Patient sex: F
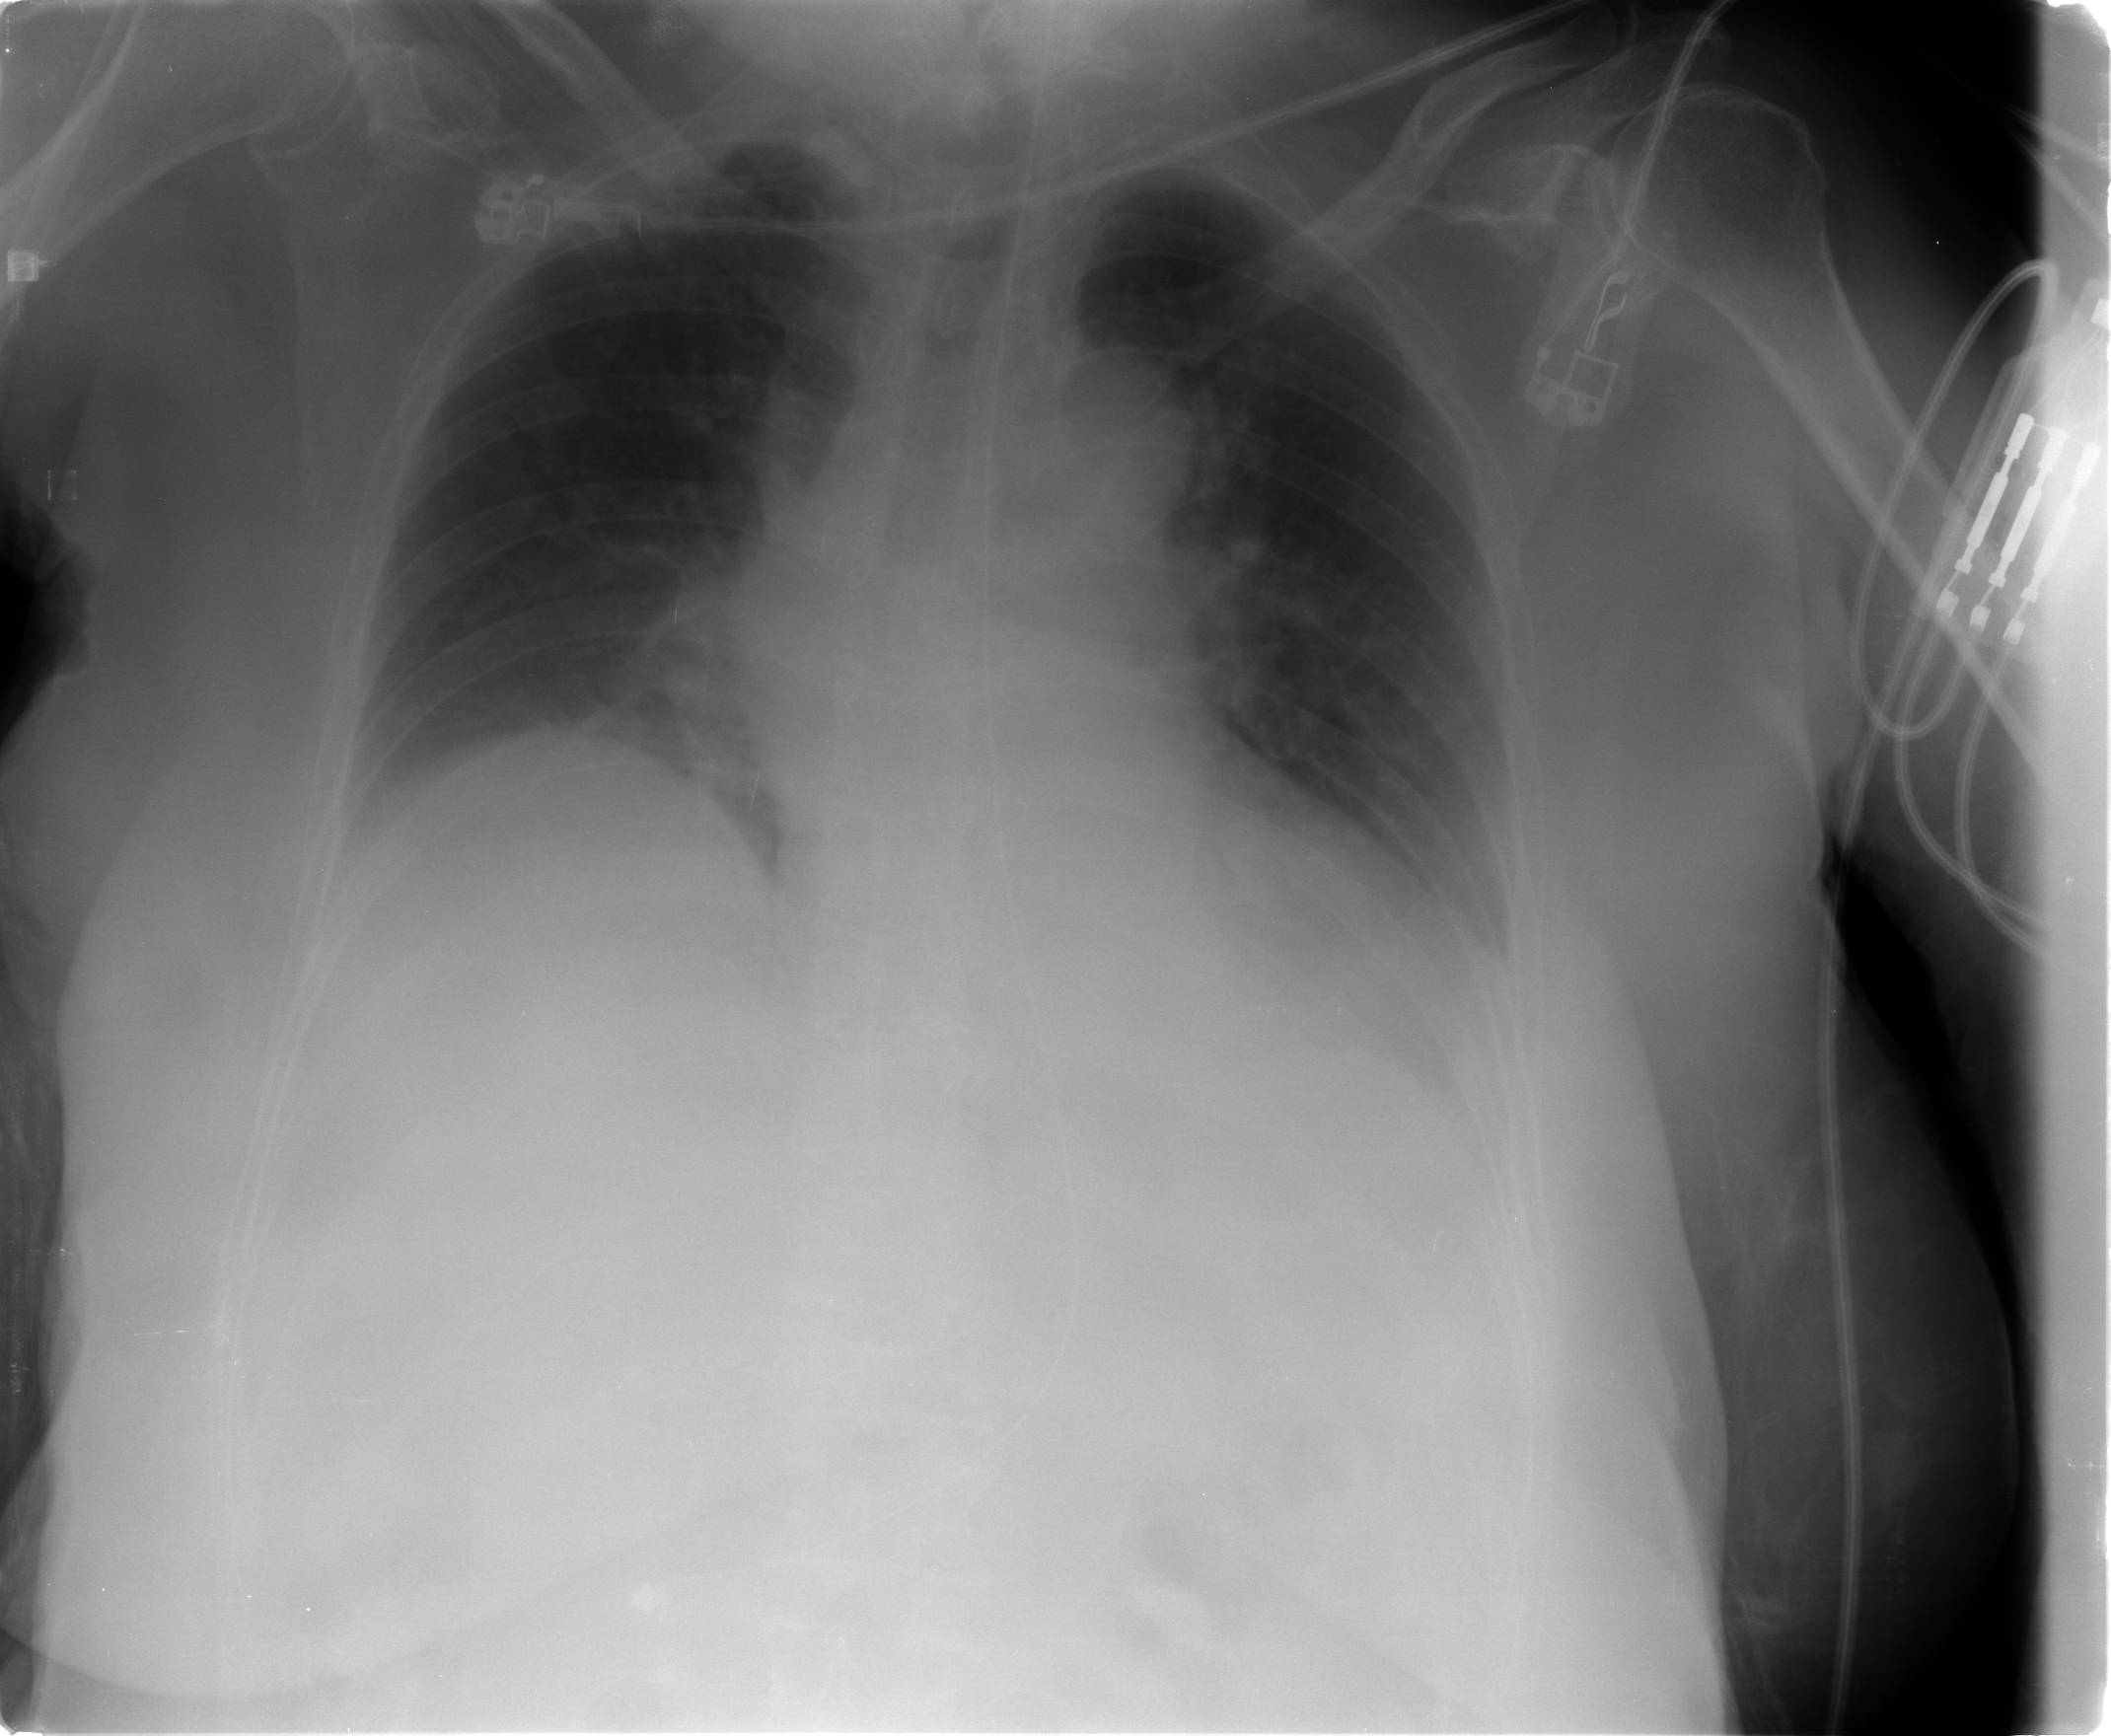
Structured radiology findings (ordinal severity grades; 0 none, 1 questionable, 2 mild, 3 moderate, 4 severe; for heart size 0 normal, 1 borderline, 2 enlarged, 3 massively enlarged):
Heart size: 1
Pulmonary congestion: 1
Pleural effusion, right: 0
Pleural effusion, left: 1
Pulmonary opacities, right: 0
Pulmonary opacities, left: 1
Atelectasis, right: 1
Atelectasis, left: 2